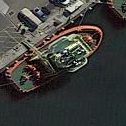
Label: Towing_vessel